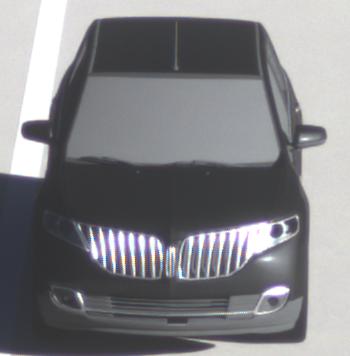
Make: Lincoln
Model: MKX
Detailed model: Gen. 1 CD3
Model produced from: 2010
Model produced until: 2015
Doors: 5
Color: black
Road condition: dry road
Daytime: morning or afternoon
Contrast: high contrast